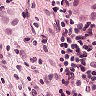
Metastatic tissue present: yes